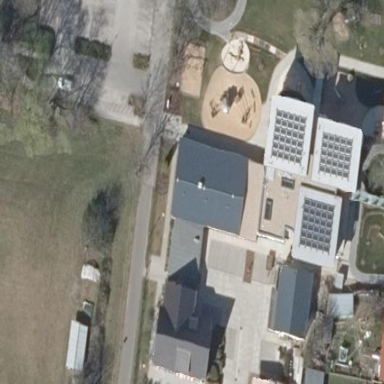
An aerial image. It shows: Kindergarten.